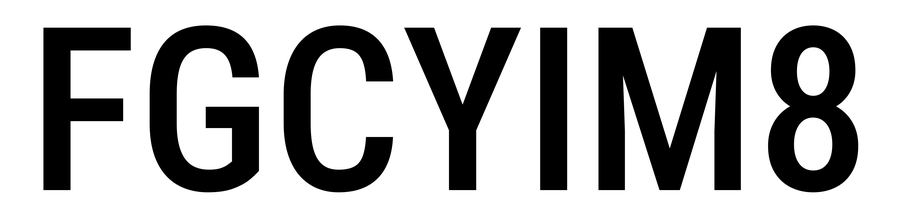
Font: Roboto_Condensed_Medium